Aerial crown-view tile of a tropical tree (Barro Colorado Island, Panama), acquired 20250616:
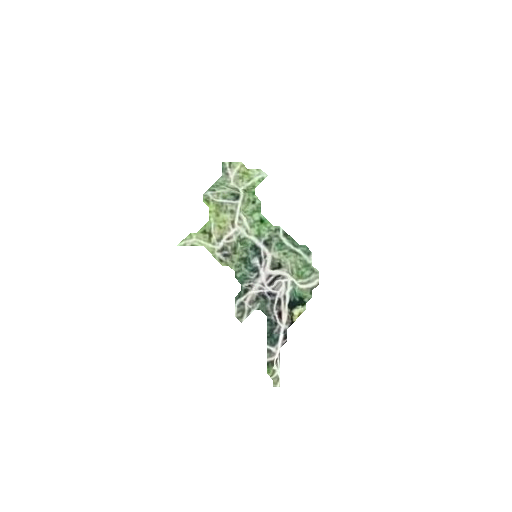
Species: Pourouma bicolor
GBIF accepted scientific name: Pourouma bicolor
Crown area: 17.029 m²